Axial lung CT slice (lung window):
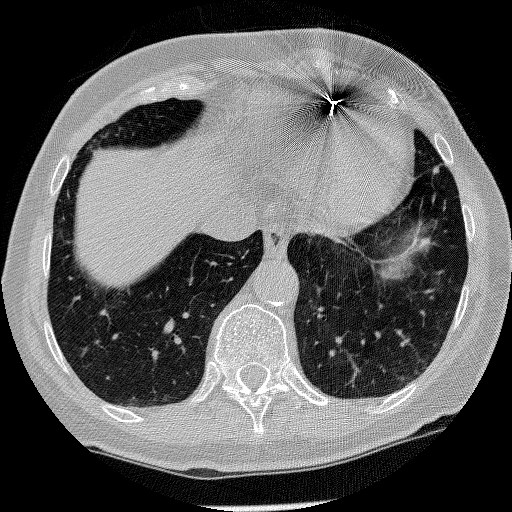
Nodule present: no